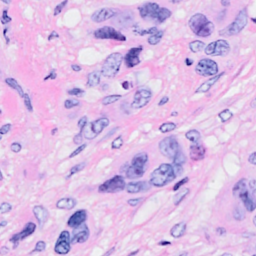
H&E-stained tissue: Breast